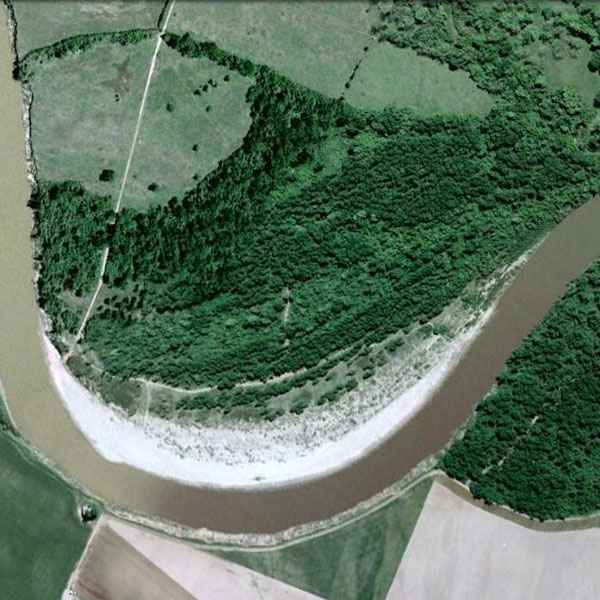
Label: River